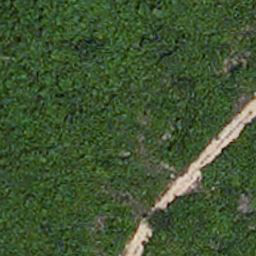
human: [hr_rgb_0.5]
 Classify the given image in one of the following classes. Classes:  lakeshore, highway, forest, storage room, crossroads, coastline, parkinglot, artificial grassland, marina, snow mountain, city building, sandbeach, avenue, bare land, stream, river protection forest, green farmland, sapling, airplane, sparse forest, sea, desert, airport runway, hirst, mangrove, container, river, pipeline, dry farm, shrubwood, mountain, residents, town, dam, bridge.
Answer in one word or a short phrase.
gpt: avenue